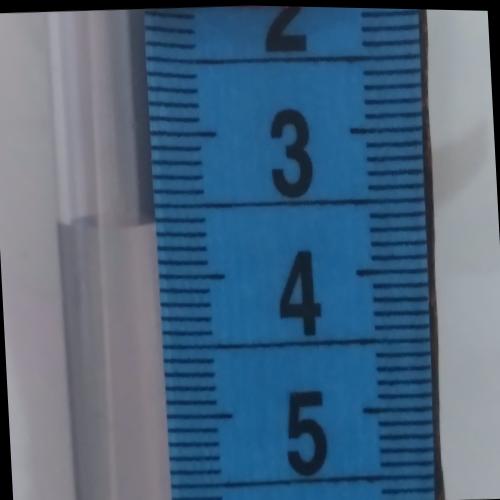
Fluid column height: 3.6 cm